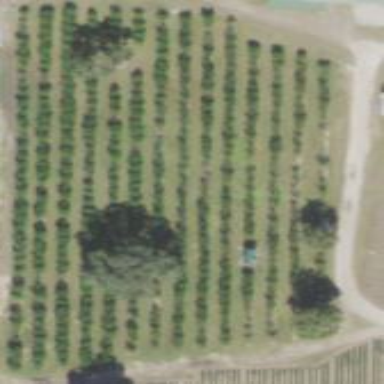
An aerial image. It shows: Orchard.